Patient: sex F, age 47
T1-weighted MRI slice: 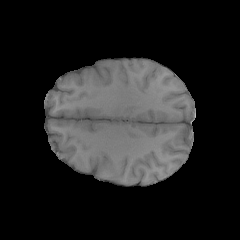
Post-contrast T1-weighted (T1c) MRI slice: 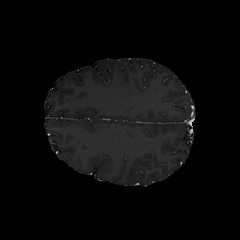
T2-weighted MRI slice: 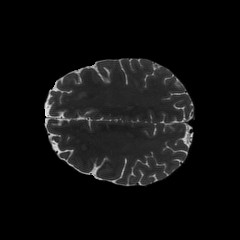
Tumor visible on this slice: no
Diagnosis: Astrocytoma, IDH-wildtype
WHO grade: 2